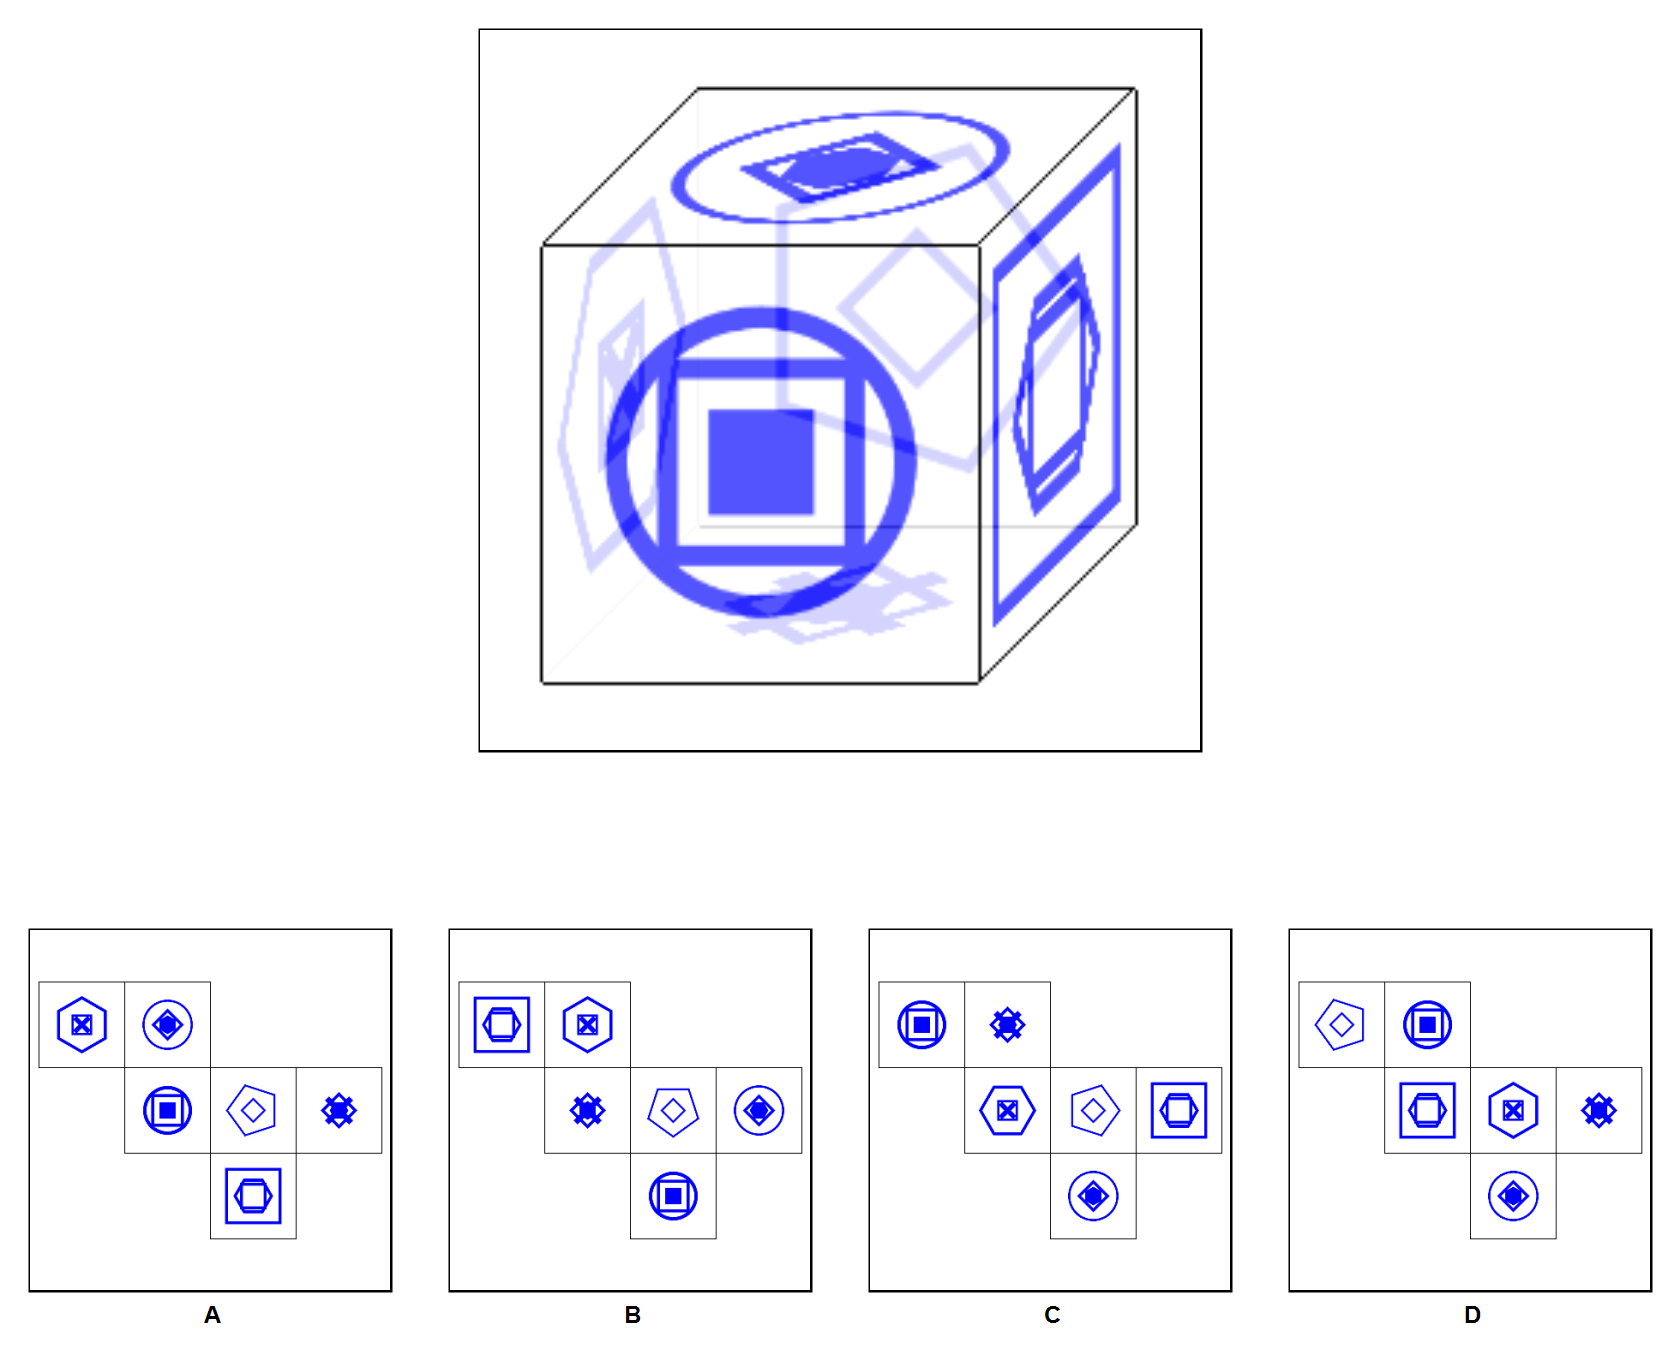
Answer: C